CT angiography, arterial phase; slice 369 of 433; volume shape [512, 512, 433], voxel spacing [0.7969, 0.7969, 1.5] mm
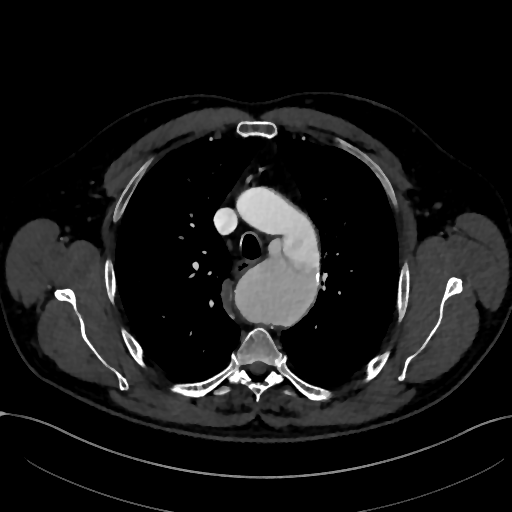
True lumen volume: 217.5 mL
False lumen volume: 381.34 mL